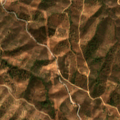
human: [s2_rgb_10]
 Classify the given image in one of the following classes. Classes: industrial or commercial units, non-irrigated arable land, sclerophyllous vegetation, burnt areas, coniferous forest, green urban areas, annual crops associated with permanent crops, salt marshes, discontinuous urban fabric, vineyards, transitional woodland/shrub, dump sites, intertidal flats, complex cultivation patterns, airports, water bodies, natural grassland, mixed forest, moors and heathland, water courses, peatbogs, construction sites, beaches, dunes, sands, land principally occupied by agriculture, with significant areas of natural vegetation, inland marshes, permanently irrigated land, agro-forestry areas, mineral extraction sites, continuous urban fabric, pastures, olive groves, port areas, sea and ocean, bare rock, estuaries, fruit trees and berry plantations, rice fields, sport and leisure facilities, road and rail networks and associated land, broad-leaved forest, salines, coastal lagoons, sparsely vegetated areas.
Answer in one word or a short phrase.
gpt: land principally occupied by agriculture, with significant areas of natural vegetation, broad-leaved forest, sclerophyllous vegetation, transitional woodland/shrub